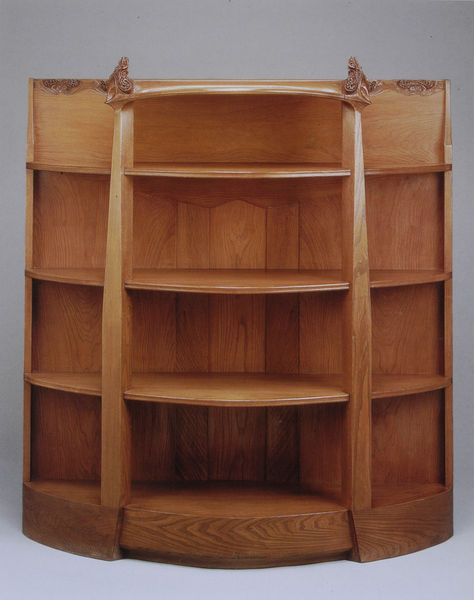
Titel: Regal mit Spiralornamenten
Künstler: Bernhard Pankok
Standort: München
Institution: Stadtmuseum
Schlagwörter: blau, schatten, vogel, braun, grau, hell, holz, jahrhundertwende, ornament, regal, möbel, schrank, industrie, jugendstil, floral, um 1900, bretter, foto, münchen, organisch, komode, bücherregal, anrichte, einrichtung, vegetabil, möbelstück, ablage, abbildung, böden, bücherschrank, funiert, pankock, pankok, serienherstellung, werkbund